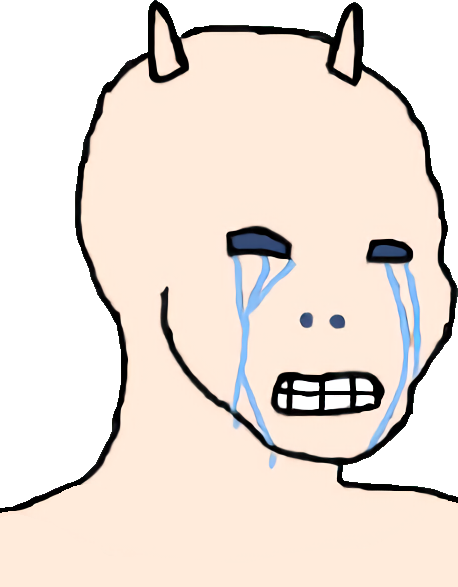
Label: 5_Crying_Wojak